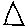
Label: triangle